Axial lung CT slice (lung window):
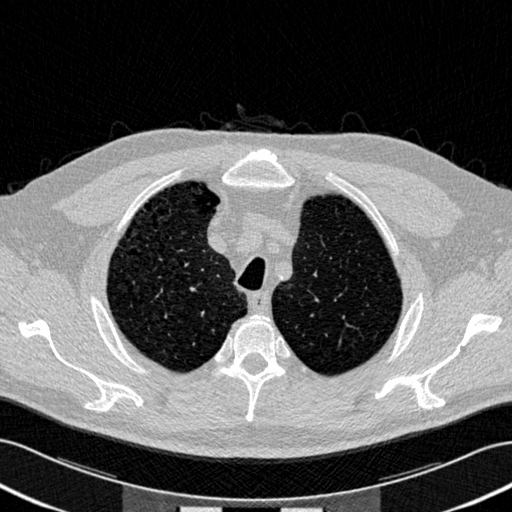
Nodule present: no